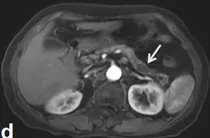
The first abdominal MRI. Gadolinium-enhanced T1 weighted images including early arterial phase.
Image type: radiology (mri)